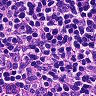
Metastatic tissue present: no